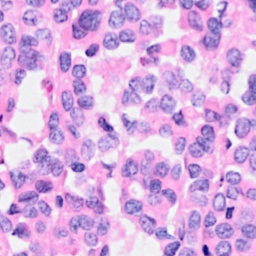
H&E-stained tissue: Breast